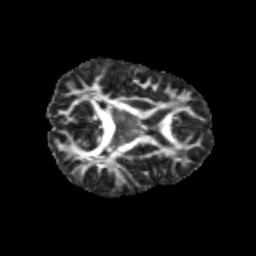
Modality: FA
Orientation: axial
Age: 11
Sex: male
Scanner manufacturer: siemens
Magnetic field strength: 3 T
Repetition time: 3.8 s
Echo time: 0.07 s